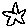
Label: star